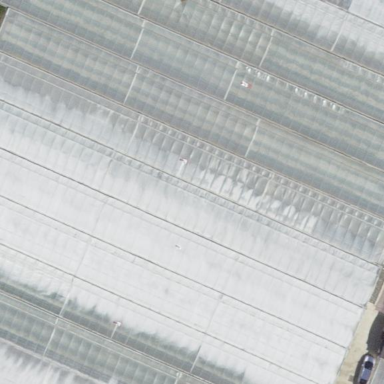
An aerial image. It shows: Greenhouse.